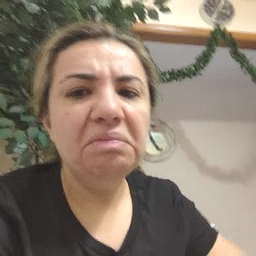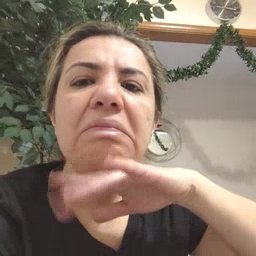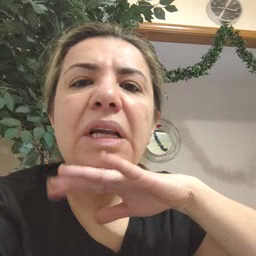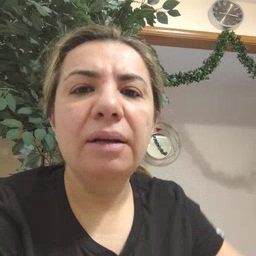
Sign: dirty